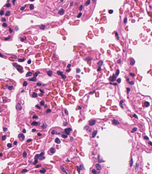
Tumor epithelial tissue: no
Tumor-associated stroma tissue: no
Normal tissue: yes